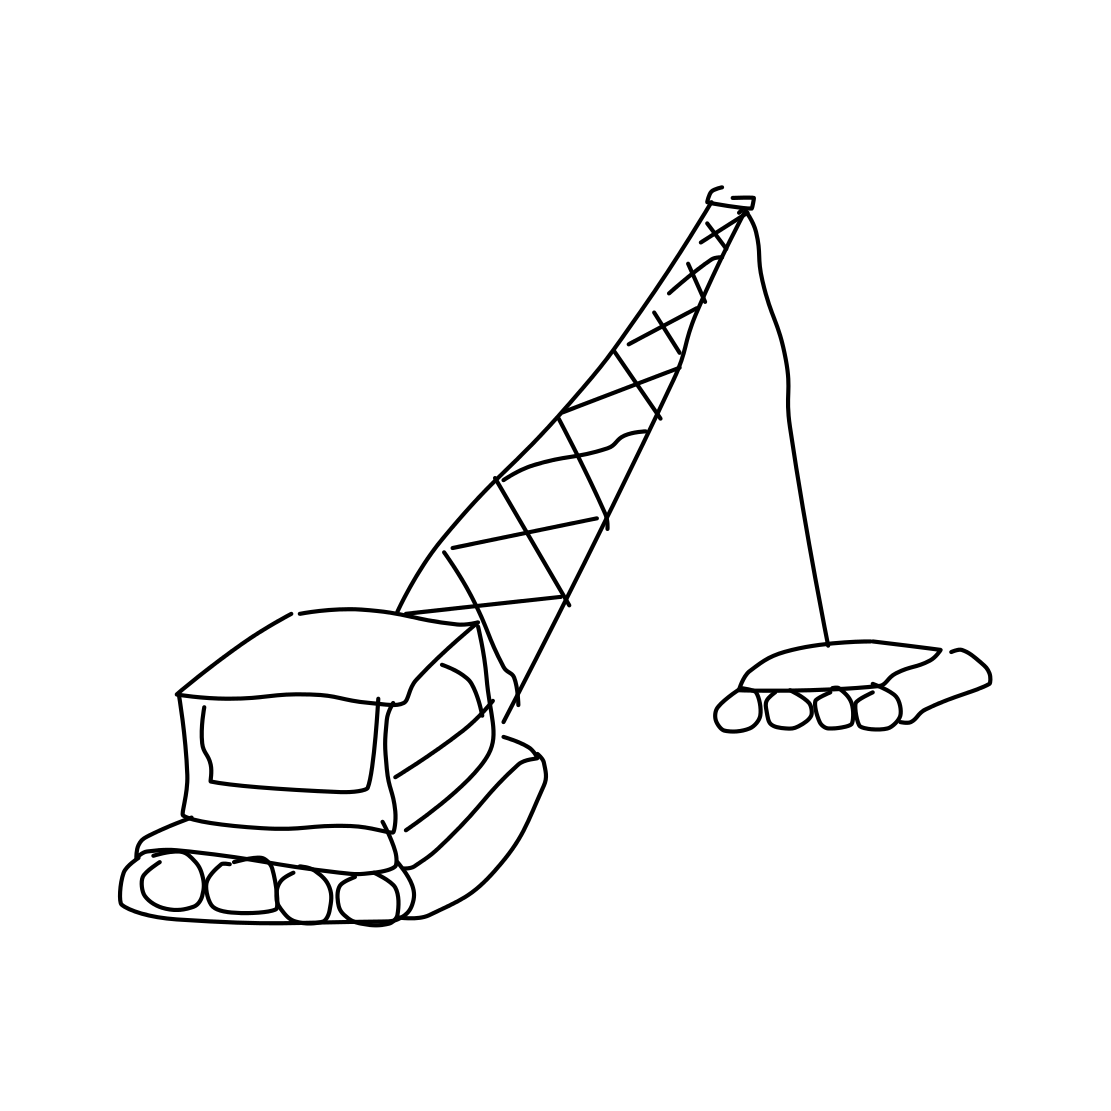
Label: crane (machine)